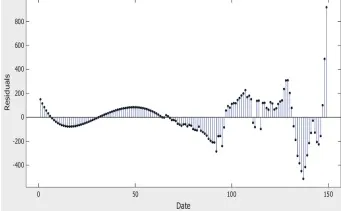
Fifth-degree.
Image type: chart (chart)